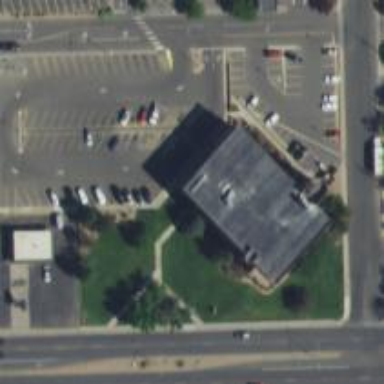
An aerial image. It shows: Office building serving as bank.